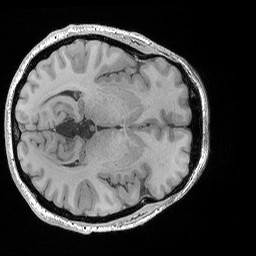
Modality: T1w
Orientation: axial
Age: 40
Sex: male
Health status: healthy
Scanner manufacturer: siemens
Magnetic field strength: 3 T
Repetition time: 0.02 s
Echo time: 0.00492 s